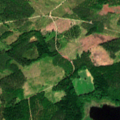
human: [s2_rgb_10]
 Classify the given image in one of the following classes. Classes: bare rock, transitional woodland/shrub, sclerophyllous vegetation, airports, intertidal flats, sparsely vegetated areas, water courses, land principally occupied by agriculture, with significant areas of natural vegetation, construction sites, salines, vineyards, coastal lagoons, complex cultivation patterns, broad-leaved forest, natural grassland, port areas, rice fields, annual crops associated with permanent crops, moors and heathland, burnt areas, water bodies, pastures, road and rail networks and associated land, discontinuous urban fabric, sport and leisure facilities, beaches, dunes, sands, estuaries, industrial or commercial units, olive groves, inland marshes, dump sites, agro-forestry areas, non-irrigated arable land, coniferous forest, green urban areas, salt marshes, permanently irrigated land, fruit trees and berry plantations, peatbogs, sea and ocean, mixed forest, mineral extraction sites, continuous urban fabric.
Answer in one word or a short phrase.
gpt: mixed forest, transitional woodland/shrub, water bodies